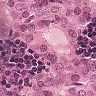
Metastatic tissue present: yes